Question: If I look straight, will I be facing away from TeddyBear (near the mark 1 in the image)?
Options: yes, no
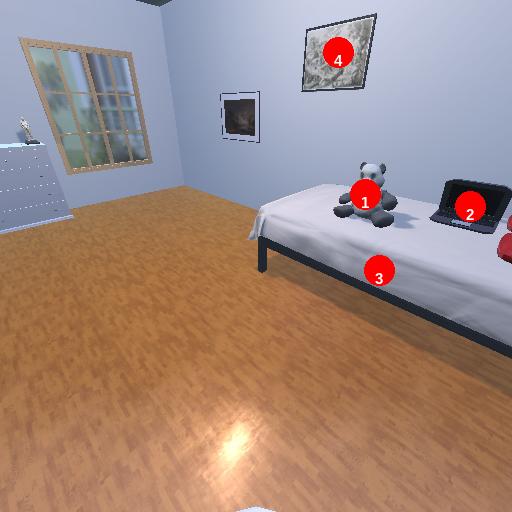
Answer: yes